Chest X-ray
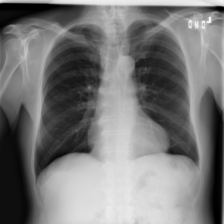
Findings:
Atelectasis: negative
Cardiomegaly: negative
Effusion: negative
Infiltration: negative
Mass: negative
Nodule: negative
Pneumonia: negative
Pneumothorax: negative
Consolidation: negative
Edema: negative
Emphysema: negative
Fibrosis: negative
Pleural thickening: negative
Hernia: negative